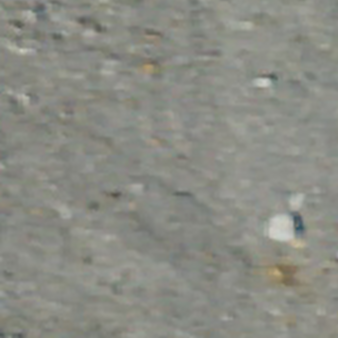
Label: other